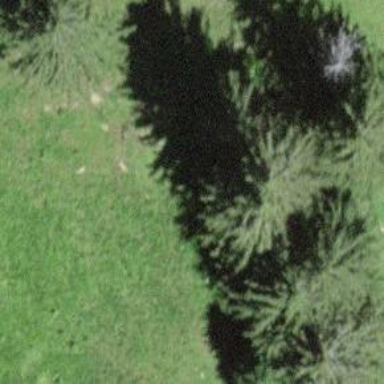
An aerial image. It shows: Grassy surface.